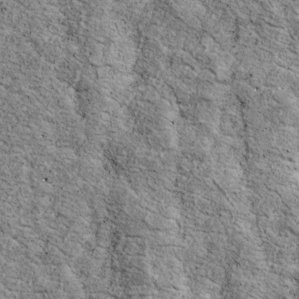
Label: non_frost